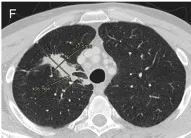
Clinical imaging. This increase could be explained as a pseudo-progression because of the reduction of the same lesion in the subsequent CT scan (F).
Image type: radiology (ct)